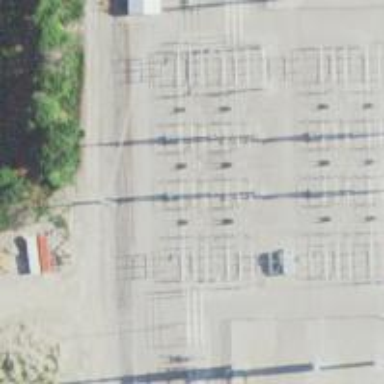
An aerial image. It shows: Switch for power supply.